Interaction volume radius: 5 \u00c5
Interaction volume height: 15 \u00c5
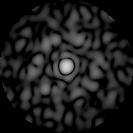
Disorder parameter: 0.8325